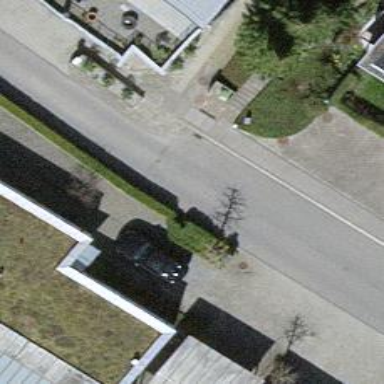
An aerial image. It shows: Footway covered with grass pavers.